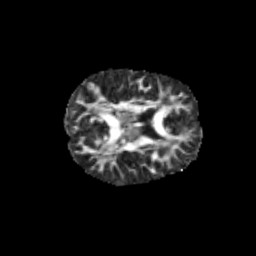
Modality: FA
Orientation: axial
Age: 12
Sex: female
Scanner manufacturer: siemens
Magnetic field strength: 3 T
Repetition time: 3.8 s
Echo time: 0.07 s